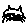
Label: cat